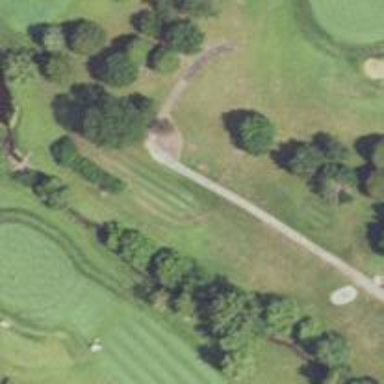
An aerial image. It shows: Service road designated as golf cart path.